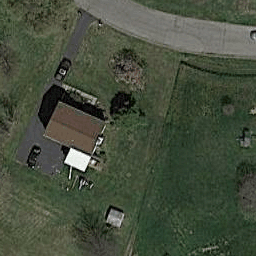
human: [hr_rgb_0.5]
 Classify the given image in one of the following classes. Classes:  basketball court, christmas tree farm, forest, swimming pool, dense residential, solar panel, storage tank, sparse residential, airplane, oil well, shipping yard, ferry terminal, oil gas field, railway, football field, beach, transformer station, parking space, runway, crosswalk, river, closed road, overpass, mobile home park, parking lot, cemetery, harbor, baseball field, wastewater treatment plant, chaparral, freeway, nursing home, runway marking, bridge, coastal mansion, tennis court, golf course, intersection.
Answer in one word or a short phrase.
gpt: sparse residential